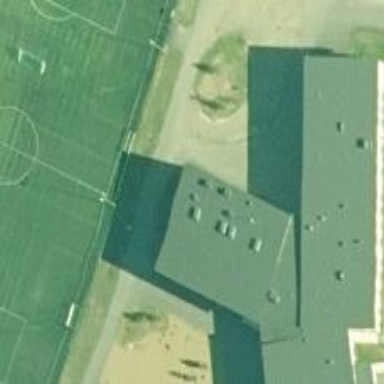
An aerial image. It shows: School building.